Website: bh-photo
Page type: account-dashboard
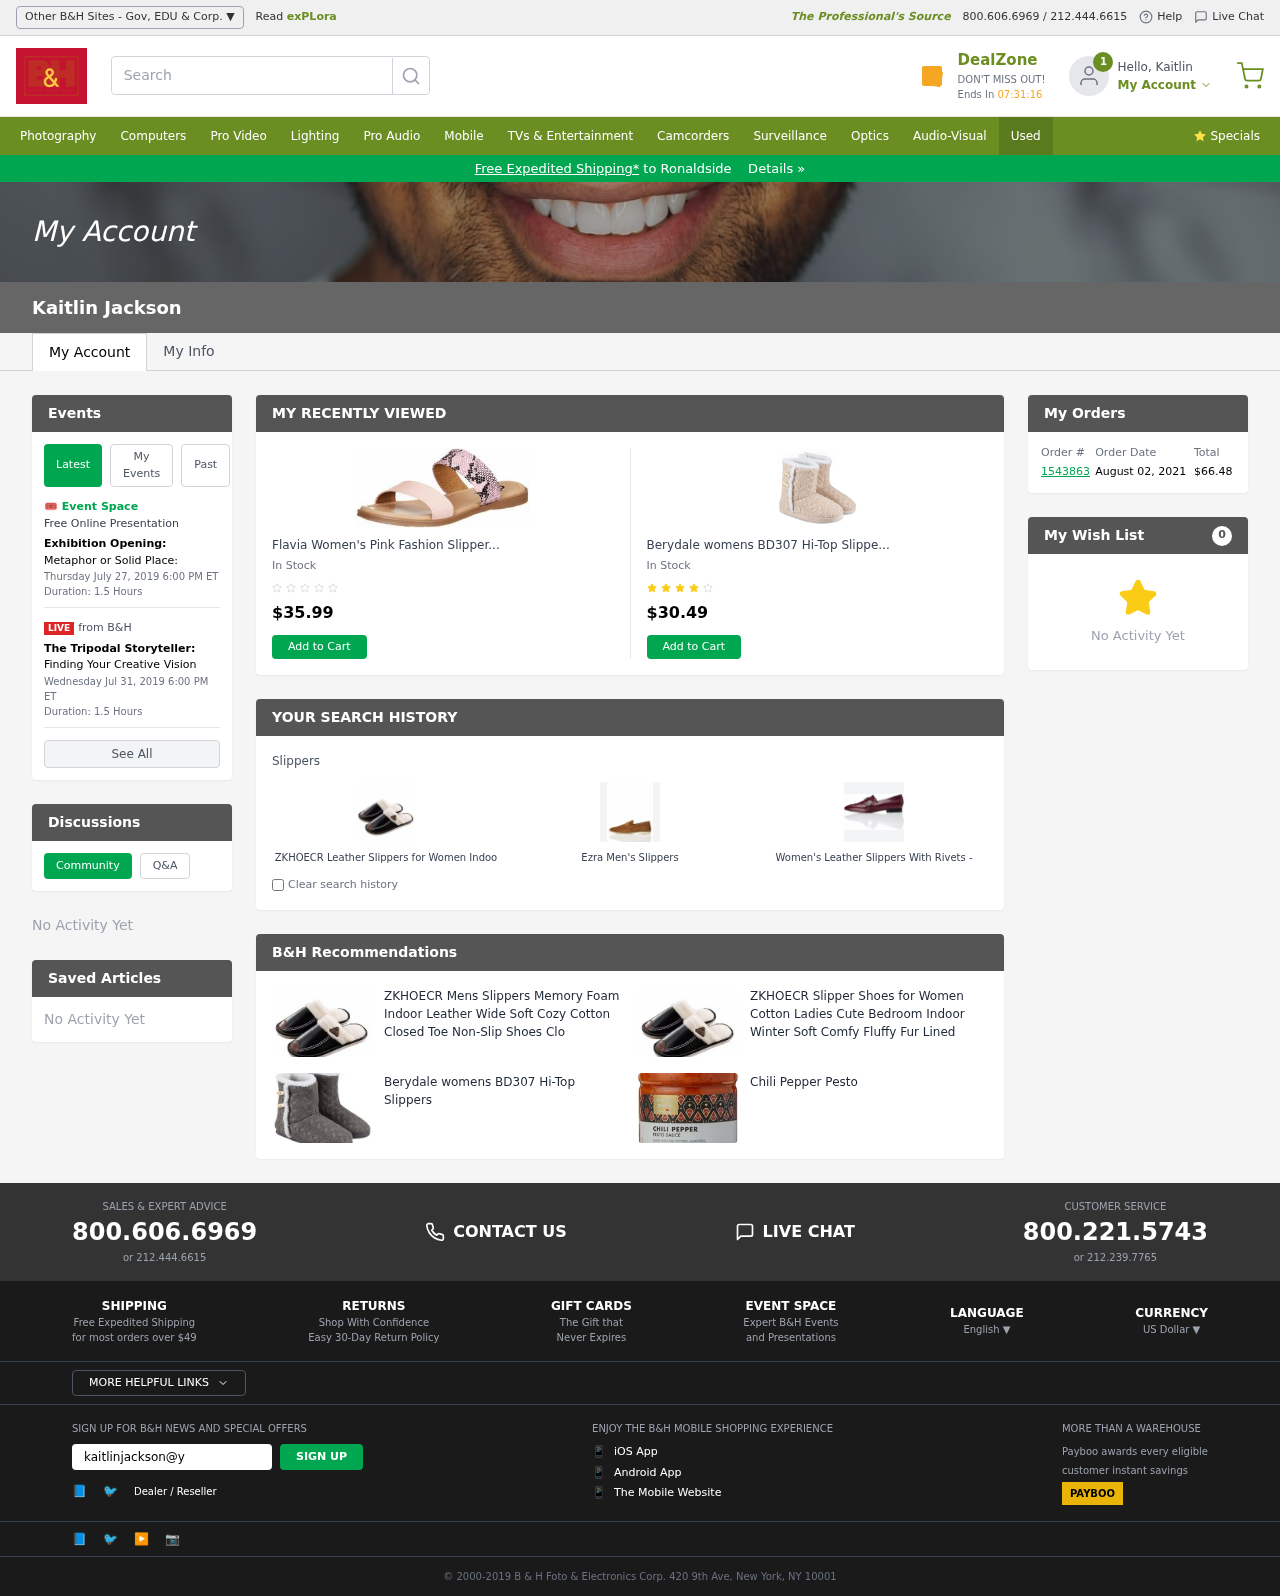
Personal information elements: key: PII_CITY
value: Ronaldside
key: PII_EMAIL
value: kaitlinjackson@yahoo.com
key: PII_FIRSTNAME
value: Kaitlin
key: PII_FULLNAME
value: Kaitlin Jackson
Product elements: key: PRODUCT1_NAME
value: Flavia Women's Pink Fashion Slippers-9 UK (41 EU) (10 US) (FL114/PNK)
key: PRODUCT1_PRICE
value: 35.99
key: PRODUCT2_NAME
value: Berydale womens BD307 Hi-Top Slippers
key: PRODUCT2_PRICE
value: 30.49
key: PRODUCT3_ITEM_CATEGORY
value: Slippers
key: PRODUCT3_NAME
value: ZKHOECR Leather Slippers for Women Indoor Outdoor,Femal Cozy Cotton Lightweight Warm Shoes Winter An
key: PRODUCT4_NAME
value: Ezra Men's Slippers
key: PRODUCT5_NAME
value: Women's Leather Slippers With Rivets -  red -  39 eu
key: PRODUCT6_NAME
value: ZKHOECR Mens Slippers Memory Foam Indoor Leather Wide Soft Cozy Cotton Closed Toe Non-Slip Shoes Clo
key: PRODUCT7_NAME
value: ZKHOECR Slipper Shoes for Women Cotton Ladies Cute Bedroom Indoor Winter Soft Comfy Fluffy Fur Lined
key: PRODUCT8_NAME
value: Berydale womens BD307 Hi-Top Slippers
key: PRODUCT9_NAME
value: Chili Pepper Pesto
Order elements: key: ORDER_ID
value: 1543863
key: ORDER_DATE
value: August 02, 2021
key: ORDER_TOTAL
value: $66.48
Other elements: key: WISHLIST_COUNT
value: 0